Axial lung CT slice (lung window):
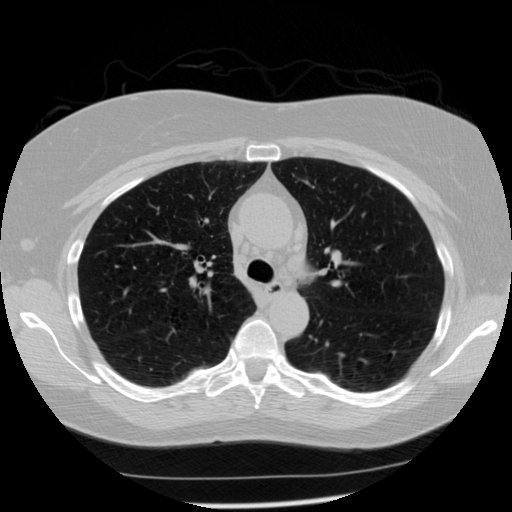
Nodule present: no